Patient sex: M
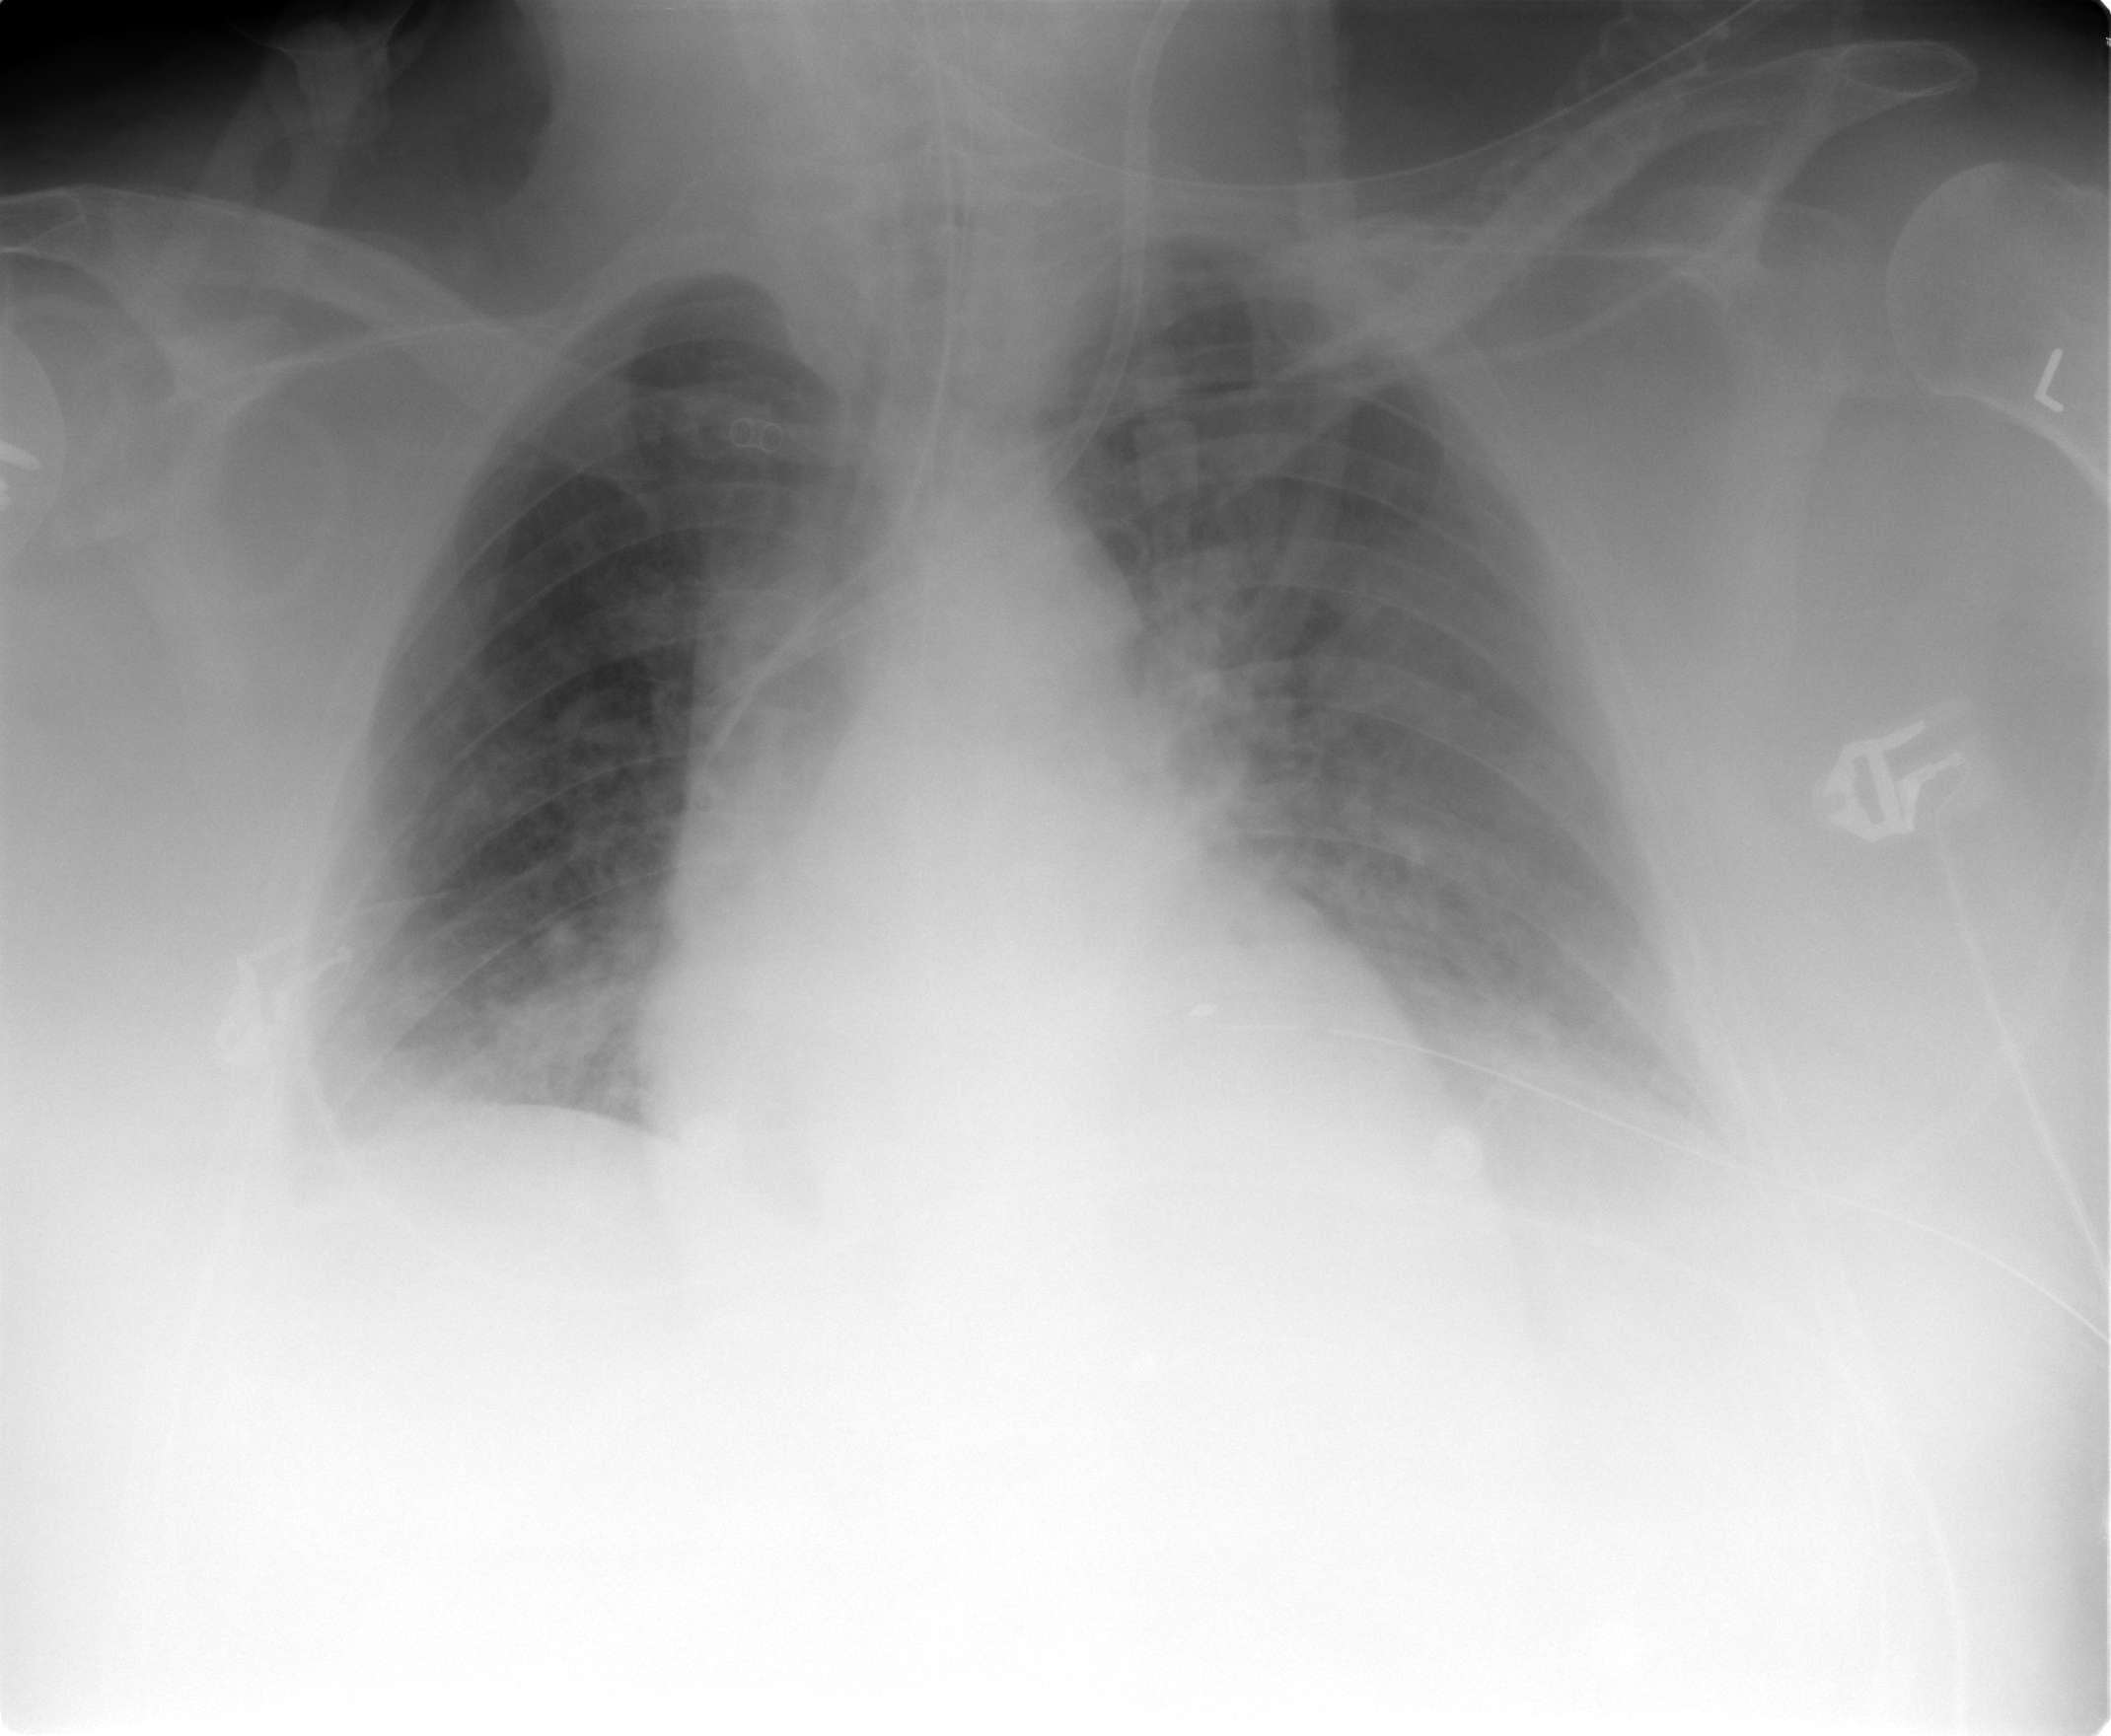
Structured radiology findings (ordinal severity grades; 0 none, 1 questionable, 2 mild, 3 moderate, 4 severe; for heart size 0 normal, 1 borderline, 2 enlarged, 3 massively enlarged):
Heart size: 2
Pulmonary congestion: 3
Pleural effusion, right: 2
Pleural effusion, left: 3
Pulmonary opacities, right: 2
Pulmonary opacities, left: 2
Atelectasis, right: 2
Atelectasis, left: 2